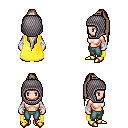
a pixel art fantasy rpg character, female body template, human, light skin, yellow cape, teal pants, white blonde extra-long topknot hairstyle, chain hood, white cloth bandages, gold boots, four views (front, back, left, right), 2x2 character sprite sheet, small pixel art, hard edges, no anti-aliasing